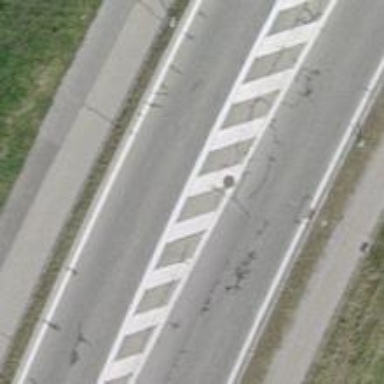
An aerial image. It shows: Asphalt road classified as primary highway.